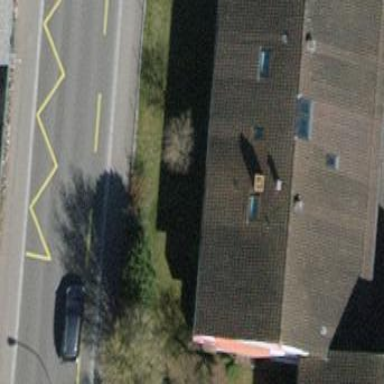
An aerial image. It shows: Building with tile roof.